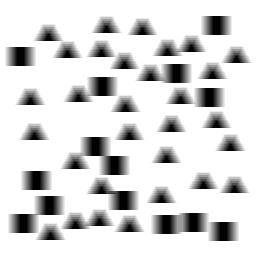
Squares: 14
Triangles: 30
Stars: 0
Total shapes: 44